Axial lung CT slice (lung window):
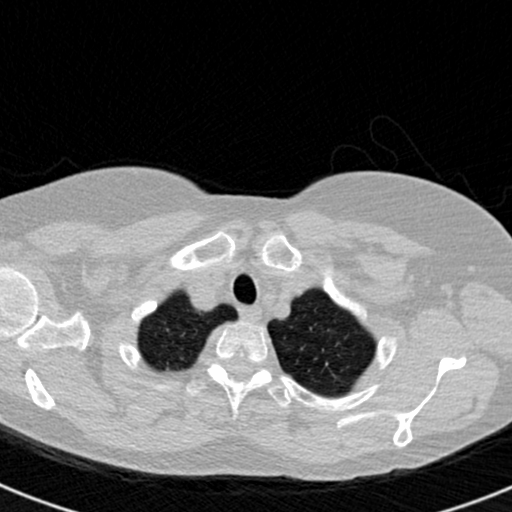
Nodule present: no